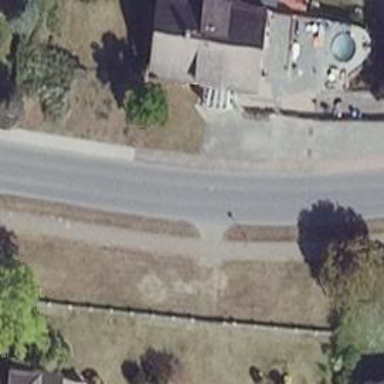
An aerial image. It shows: Tertiary road with asphalt surface.